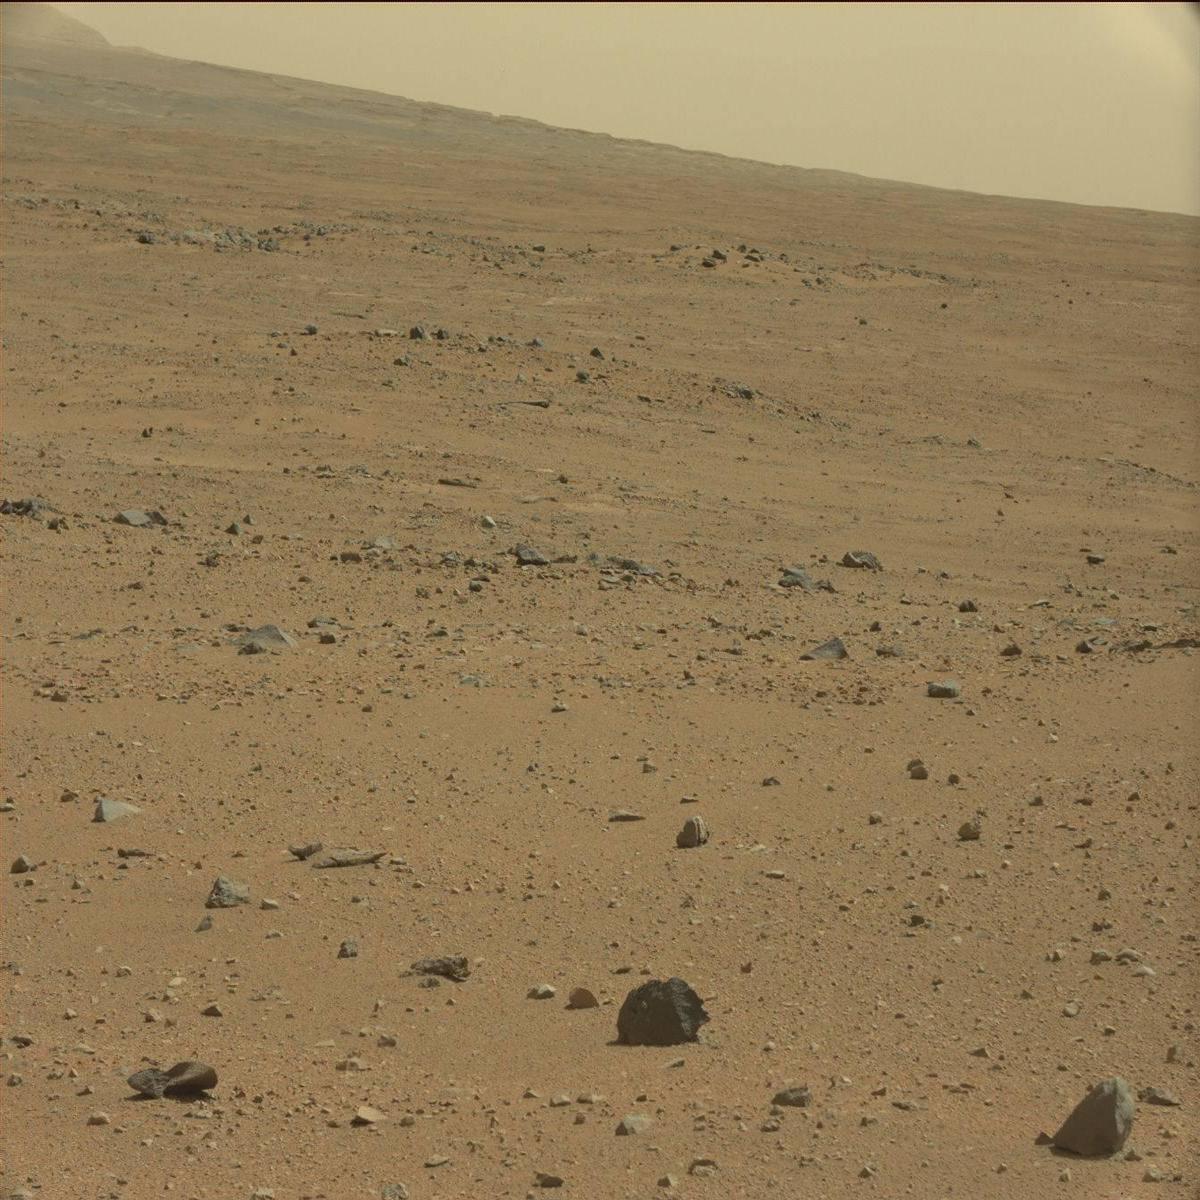
Terrain classes present: Bedrock, Ridge, Rock, Sand / Soil, Sky